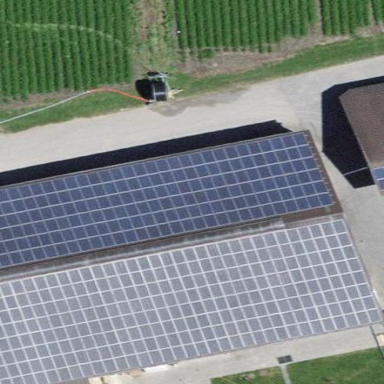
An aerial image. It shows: Solar power generator using photovoltaic method with solar photovoltaic panel types.